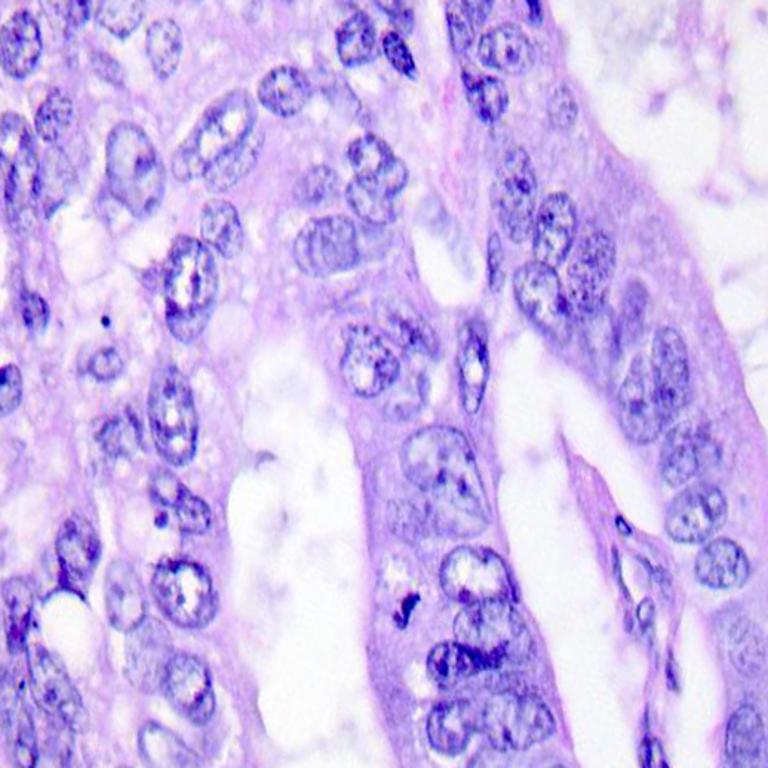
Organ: colon
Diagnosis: adenocarcinomas